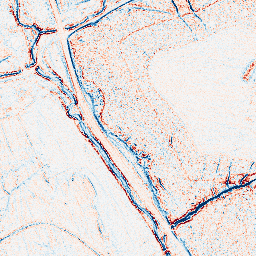
Category: edge_preserving
Decomposition family: anisotropic_diffusion
Decomposition parameters: iterations: 5
kappa: 30
gamma: 0.1
Upsampling method: regularized
Upsampling parameters: scale: 2
lambda_reg: 0.01
Upsampling scale: 2